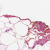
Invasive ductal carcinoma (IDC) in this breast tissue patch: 0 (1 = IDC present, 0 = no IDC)